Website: crate-barrel
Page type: account-selection
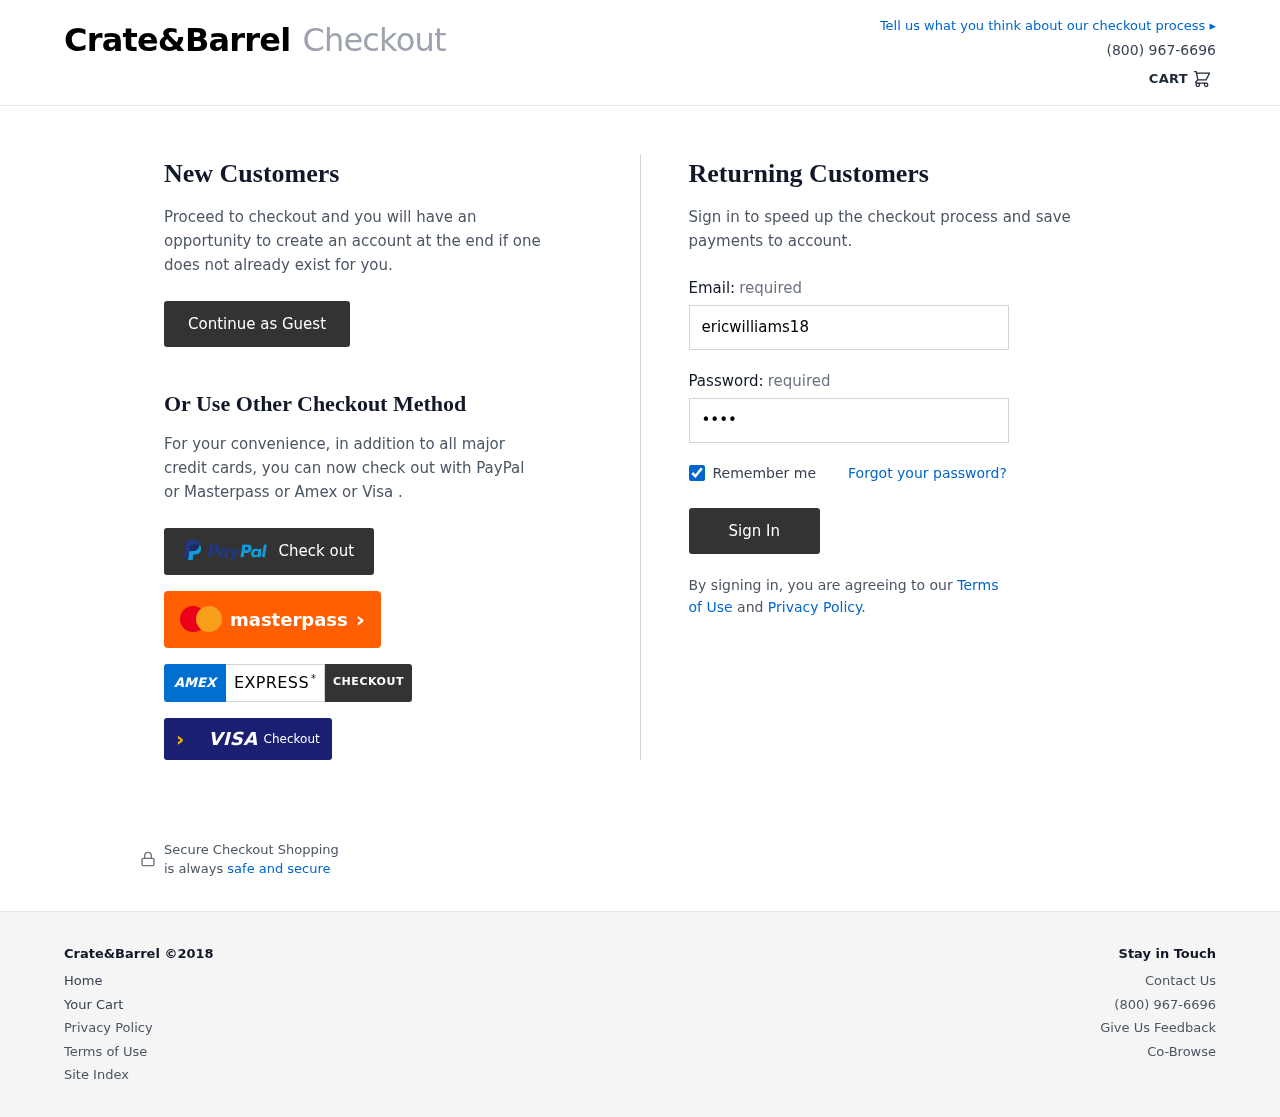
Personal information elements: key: PII_LOGIN_USERNAME
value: ericwilliams18